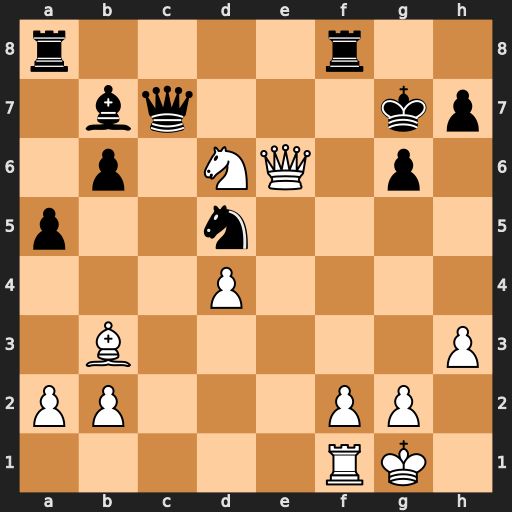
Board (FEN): r4r2/1bq3kp/1p1NQ1p1/p2n4/3P4/1B5P/PP3PP1/5RK1
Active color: w
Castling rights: -
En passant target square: -
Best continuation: Qe5+ Rf6 Nxb7 Qxe5 dxe5